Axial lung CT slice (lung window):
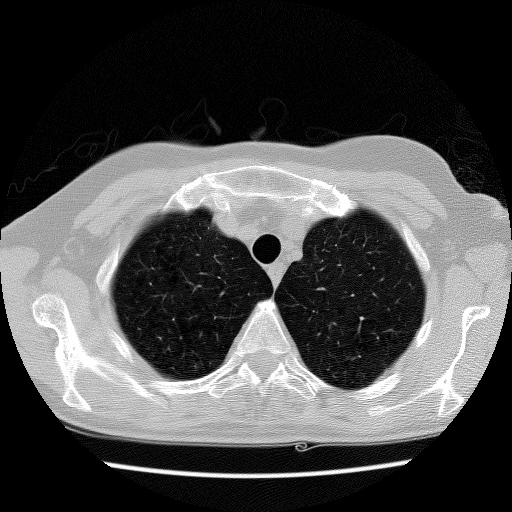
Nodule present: no